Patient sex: M
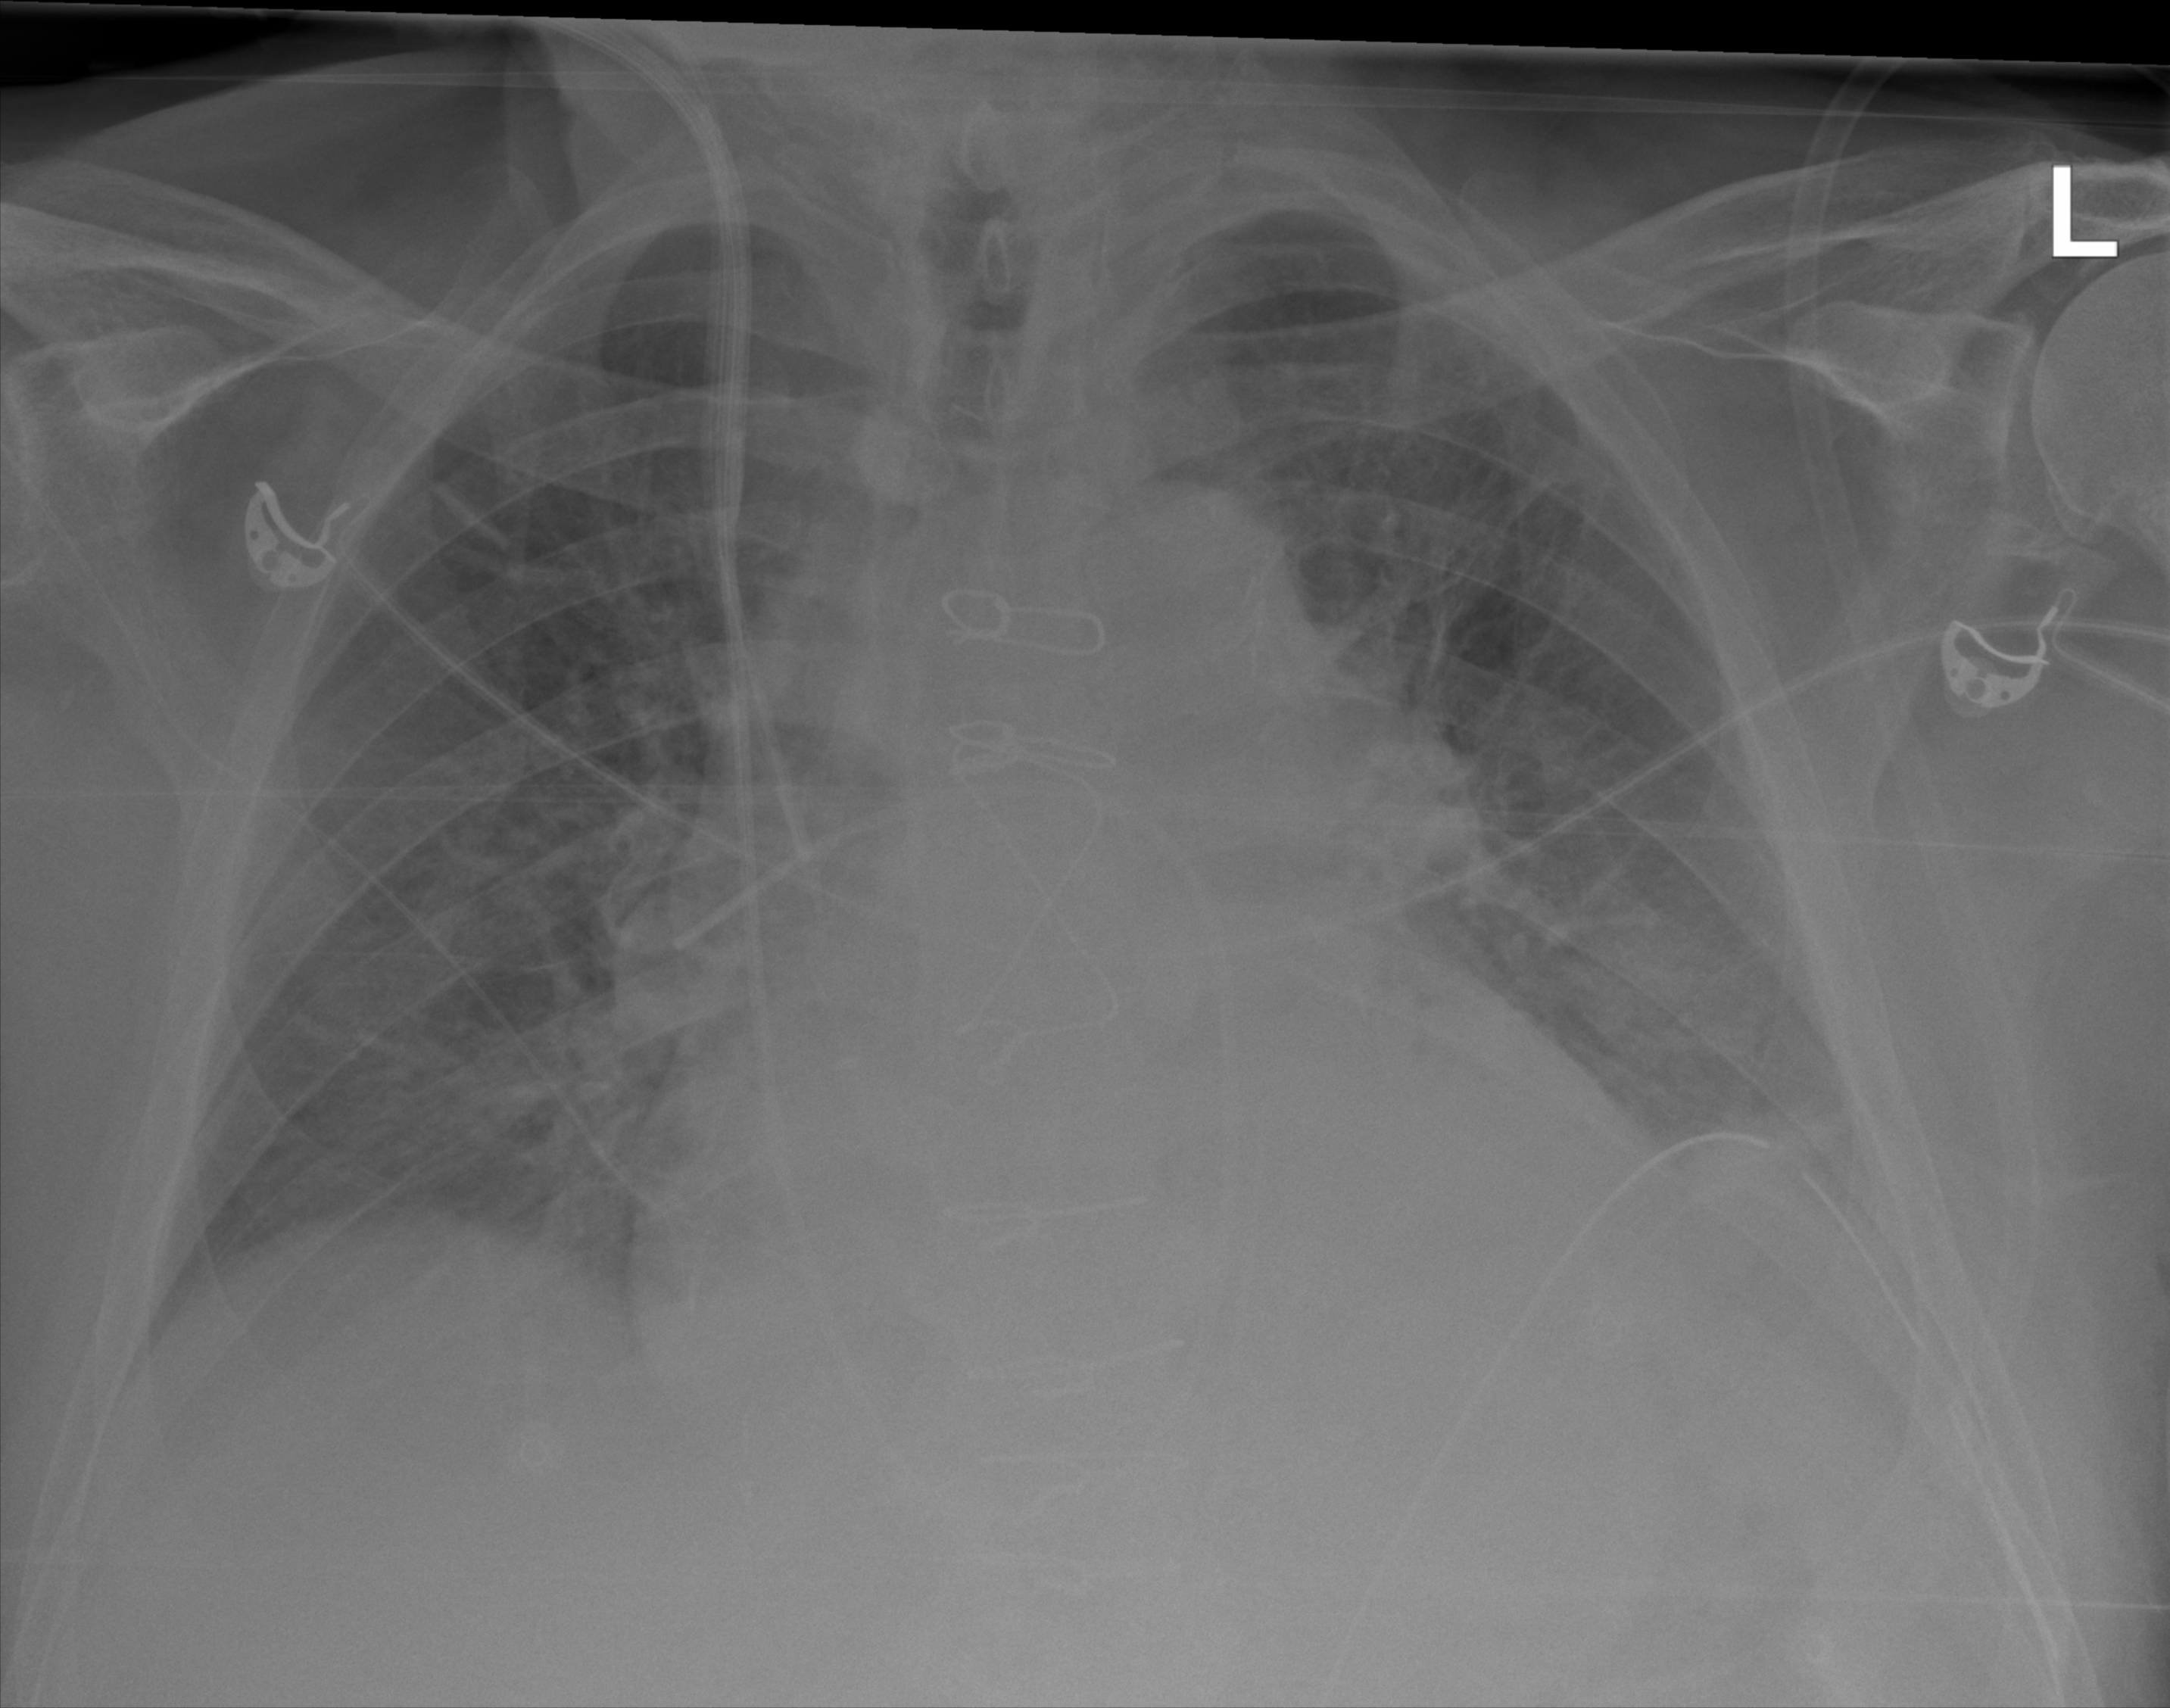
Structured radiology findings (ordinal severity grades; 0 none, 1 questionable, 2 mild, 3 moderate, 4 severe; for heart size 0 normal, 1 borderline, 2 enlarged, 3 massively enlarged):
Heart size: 2
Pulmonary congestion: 2
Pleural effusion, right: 0
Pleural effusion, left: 2
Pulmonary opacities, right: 2
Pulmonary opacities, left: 2
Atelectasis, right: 0
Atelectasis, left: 2